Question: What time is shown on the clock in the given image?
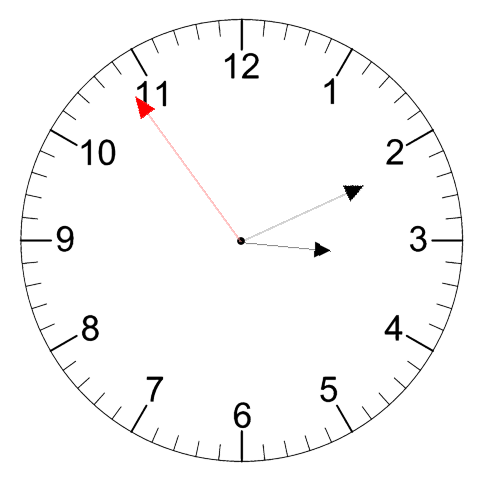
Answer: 03:10:54